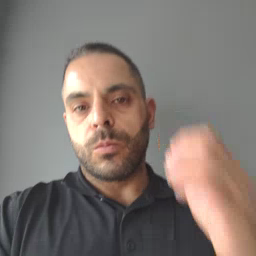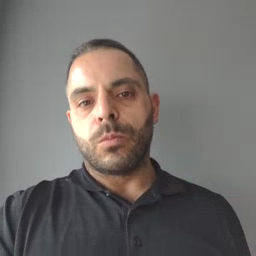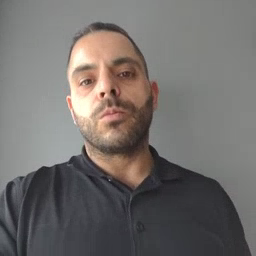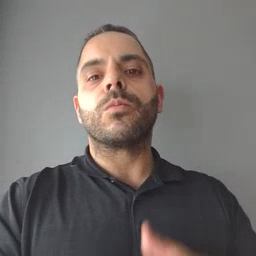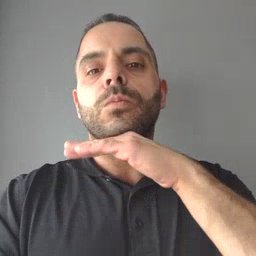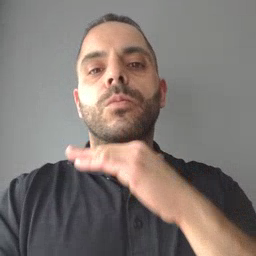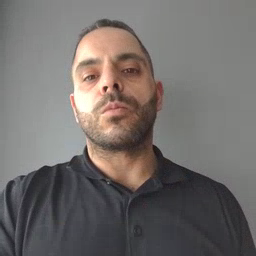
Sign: pig